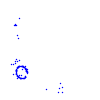
Particle: kaon